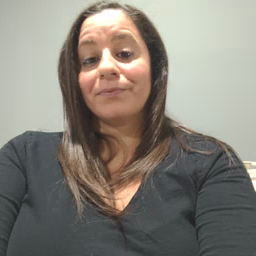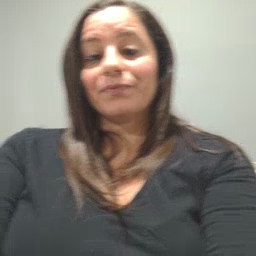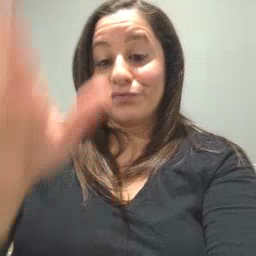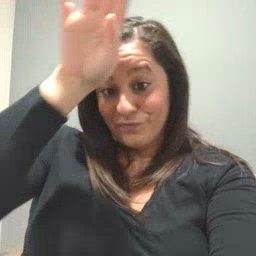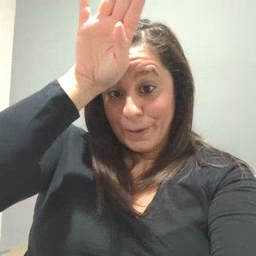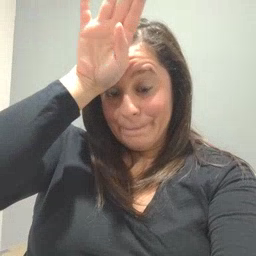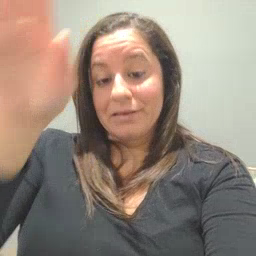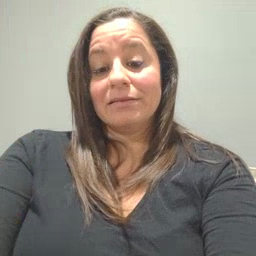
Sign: fireman